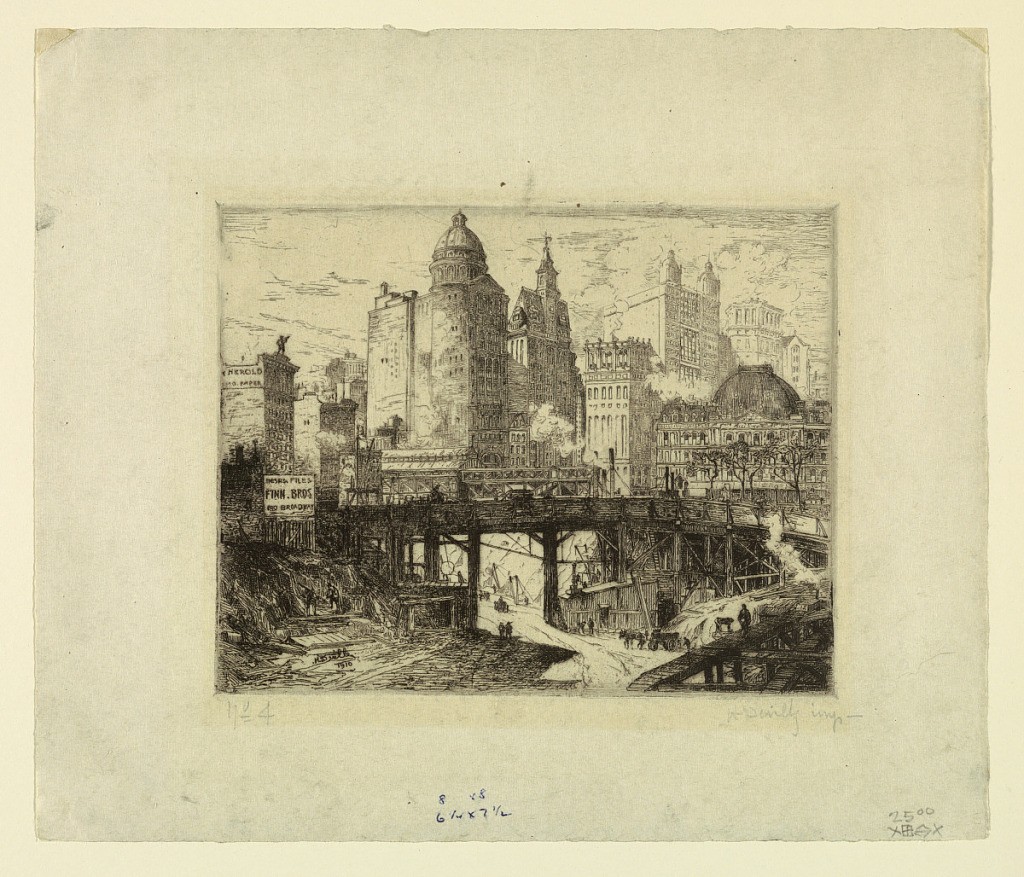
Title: Excavation for the Municipal Building
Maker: Henry Wilfrid Deville, French, b. 1871
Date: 1910
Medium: Etching in black ink on laid paper
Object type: Print
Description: The excavation is in the foreground. Behind it are a group of tall buildings, outlined against the sky. Near center, a building surmounted by a dome (World Building); to its right, the building with tower and peaked roof (Tribune Building), and low-domed building, right (N.Y. Post Office).